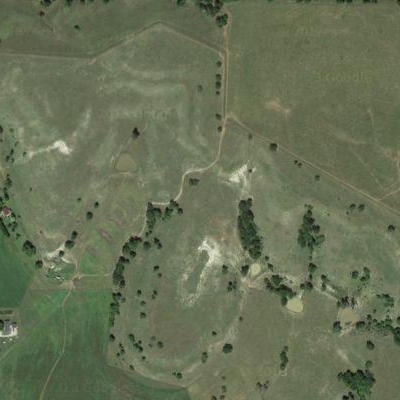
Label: aGrass